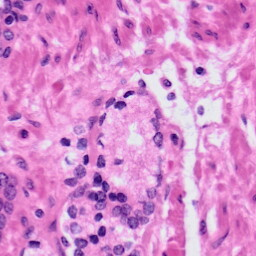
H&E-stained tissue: Prostate